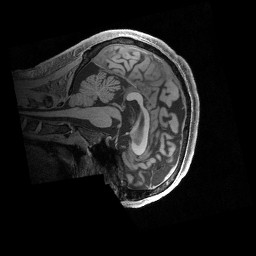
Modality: T1w
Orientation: sagittal
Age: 39
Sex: male
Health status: ill
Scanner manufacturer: siemens
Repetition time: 2.4 s
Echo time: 0.00231 s